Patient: sex M, age 52
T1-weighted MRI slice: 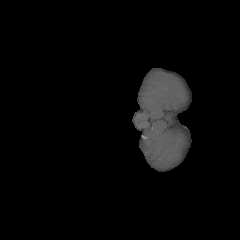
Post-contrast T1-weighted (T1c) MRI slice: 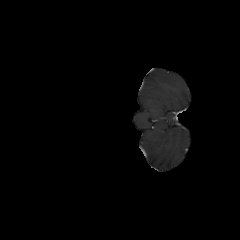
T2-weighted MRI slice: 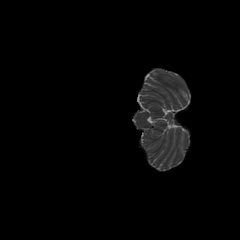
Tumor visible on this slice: no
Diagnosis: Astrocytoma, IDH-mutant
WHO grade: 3